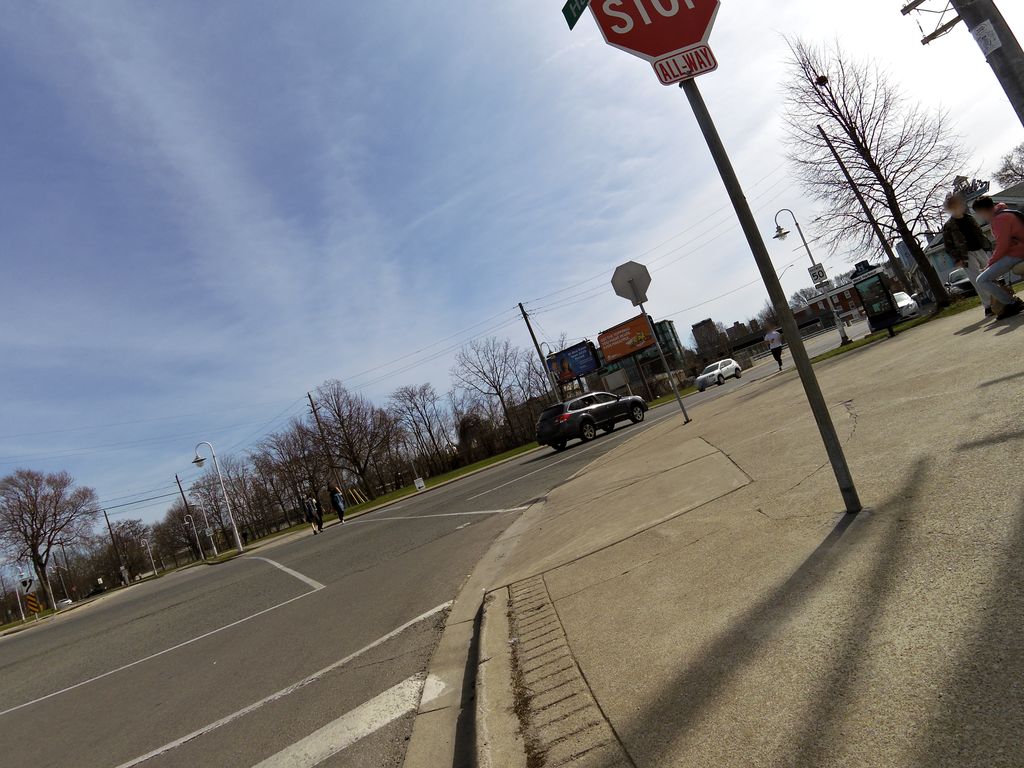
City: hamilton